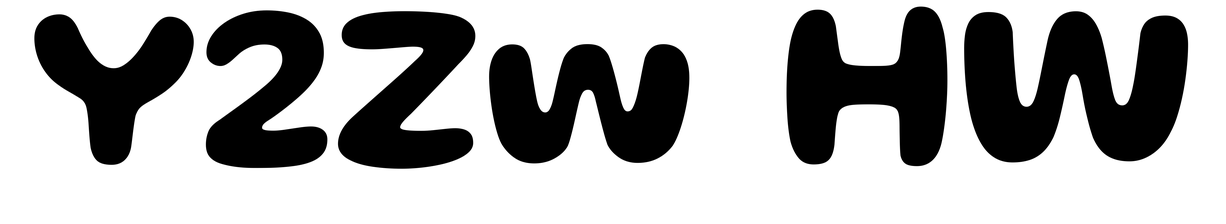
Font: Gluten_SemiBold